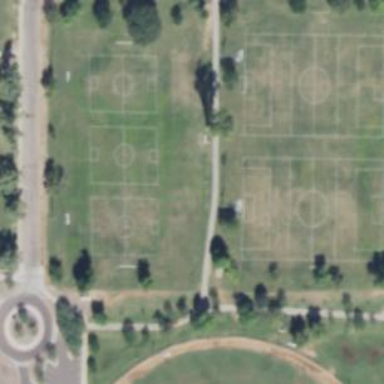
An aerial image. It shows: Soccer pitch designated for leisure and sports activities.